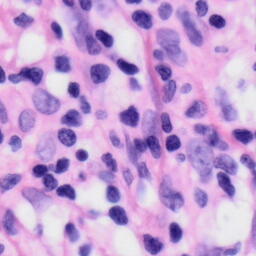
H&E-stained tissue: Skin